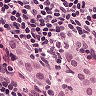
Metastatic tissue present: no